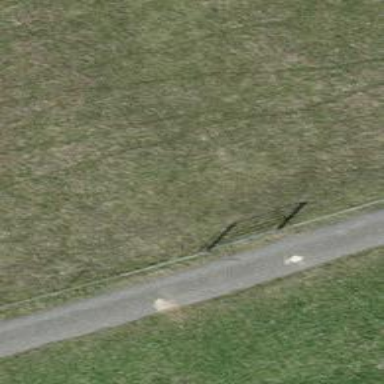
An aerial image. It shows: Fence is in the image.